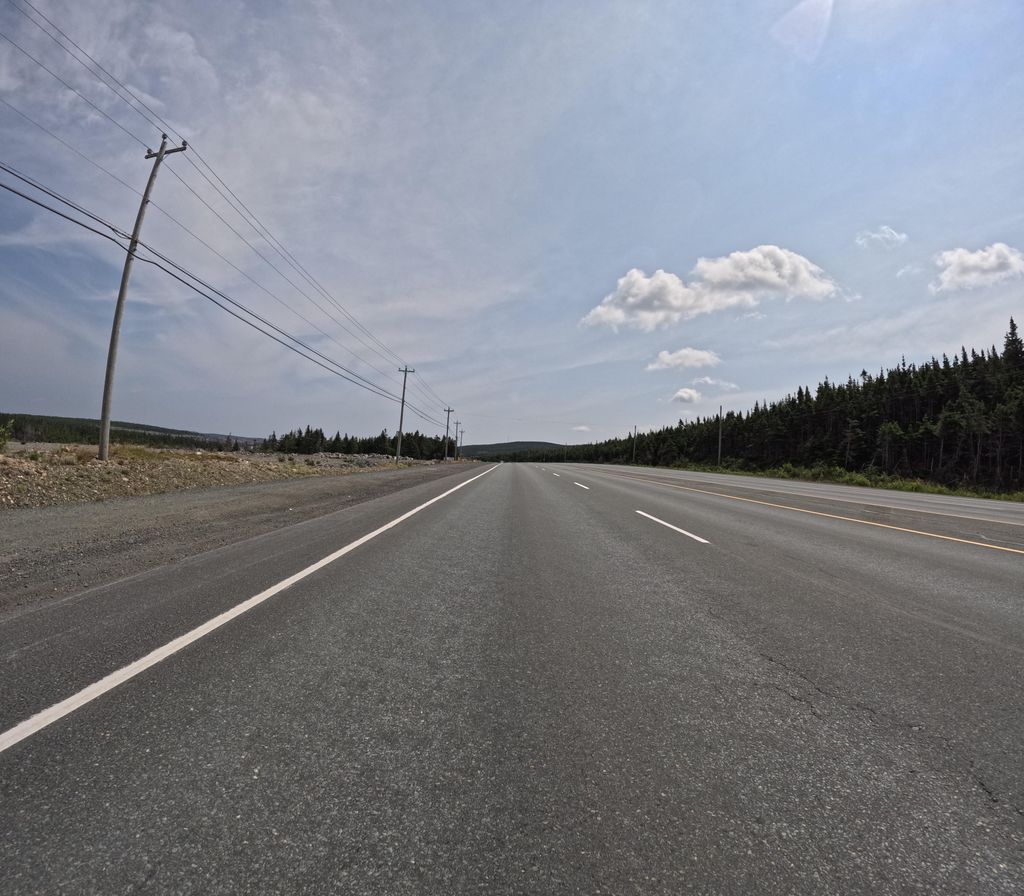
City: st_johns